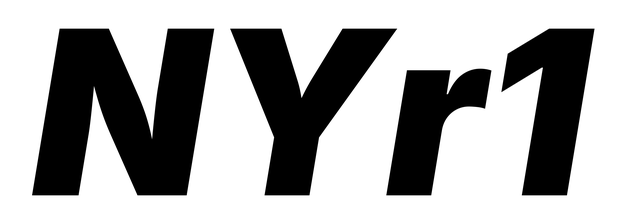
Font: Inter-Italic_Black_Italic